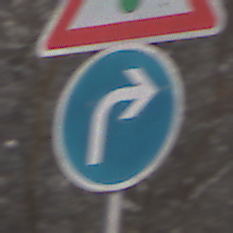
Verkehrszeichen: VorgeschriebeneFahrtrichtungRechts
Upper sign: Lichtzeichenanlage
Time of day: MorningAfternoon
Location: Outdoor (Nature)
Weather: PartlyCloudy
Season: Winter
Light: Natural